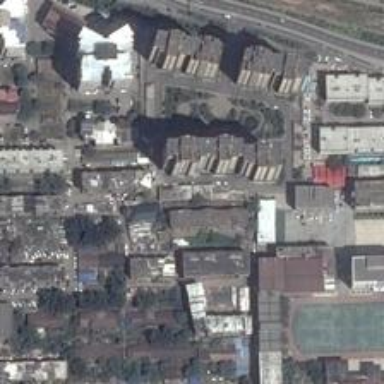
Three tall buildings stand out between a field and a road .